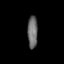
Tissue: lung
Cell type: Epithelial cells
Senescence score: 0.2263
Nuclear area (px): 322
Mean DAPI intensity: 105.975